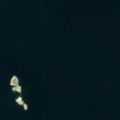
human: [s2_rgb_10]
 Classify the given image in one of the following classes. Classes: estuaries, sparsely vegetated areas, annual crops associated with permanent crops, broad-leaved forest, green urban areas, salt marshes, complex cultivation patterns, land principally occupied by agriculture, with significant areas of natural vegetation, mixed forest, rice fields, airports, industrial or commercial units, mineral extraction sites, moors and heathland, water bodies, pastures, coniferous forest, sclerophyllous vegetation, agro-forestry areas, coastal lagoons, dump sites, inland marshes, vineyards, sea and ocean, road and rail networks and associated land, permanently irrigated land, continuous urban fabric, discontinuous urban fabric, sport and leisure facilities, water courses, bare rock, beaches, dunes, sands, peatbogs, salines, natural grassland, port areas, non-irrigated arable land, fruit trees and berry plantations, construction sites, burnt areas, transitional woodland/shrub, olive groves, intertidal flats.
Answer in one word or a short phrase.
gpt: sea and ocean